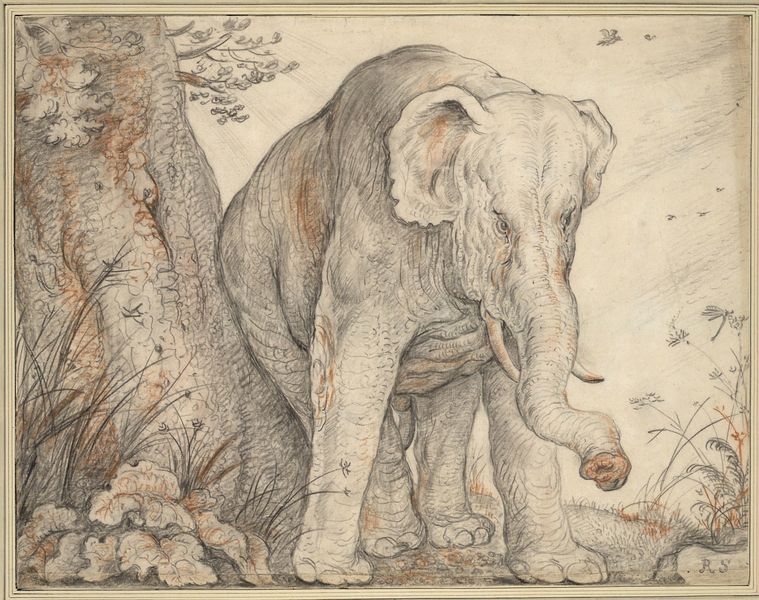
Titel: Ein Elefant, sich an einem Baum reibend
Künstler: Roelant Savery
Standort: Wien
Institution: Albertina, Wien
Schlagwörter: baum, blätter, haut, himmel, vogel, landschaft, sitzen, äste, braun, grau, ohr, skizze, säule, zeichnung, blick, gras, tier, alt, augen, böse, rahmen, signatur, baumstamm, gräser, stamm, vögel, zweige, blatt, pflanze, pflanzen, ohren, beine, ruhe, studie, afrika, grafik, lehnen, detail, farn, exotisch, orient, kohle, groß, asien, monogramm, initiale, koloriert, bleistift, initialien, männlich, reiben, rötel, ohre, elfenbein, elefant, rüssel, kratzen, stosszähne, elephant, jucken, riese, indisch, stoßzahn, ausland, grpß, scheuern, r, indischer elefant, rs, dickhaut, r.s., eleant